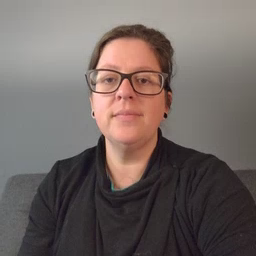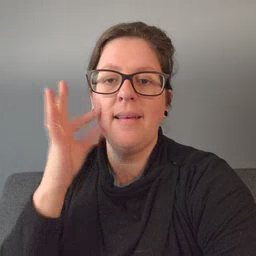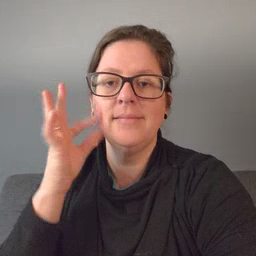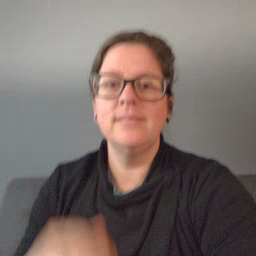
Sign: cat